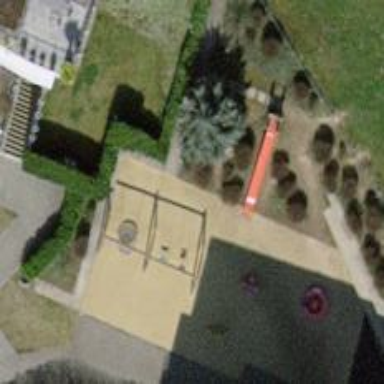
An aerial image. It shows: Playground with swings.